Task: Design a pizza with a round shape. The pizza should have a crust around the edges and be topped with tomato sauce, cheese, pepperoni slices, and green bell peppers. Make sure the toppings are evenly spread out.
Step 345:
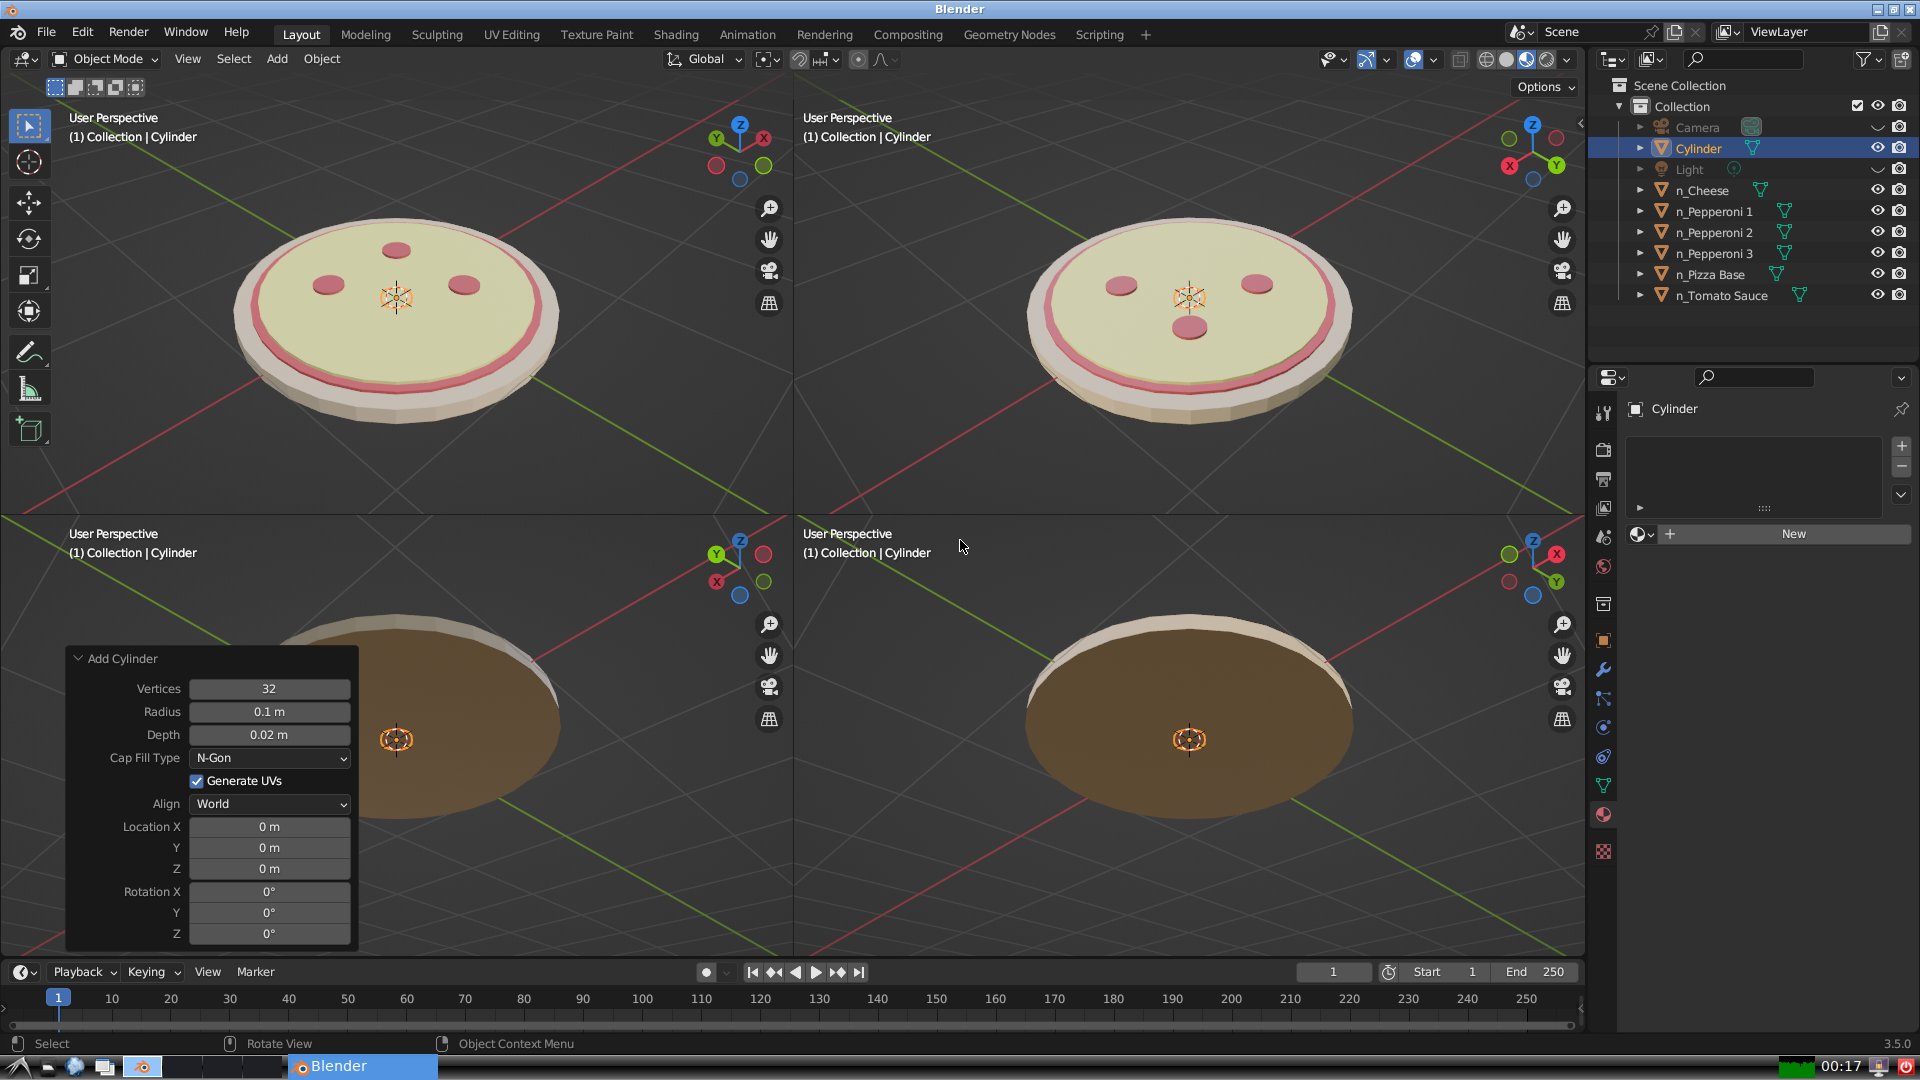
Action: {"mouse_move": [270, 731]}